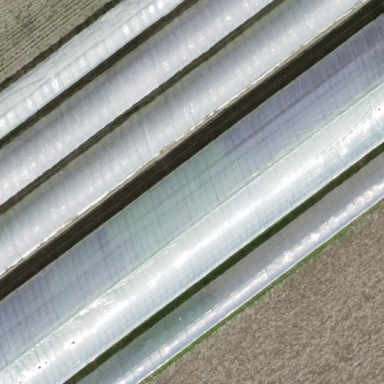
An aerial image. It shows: Greenhouse.